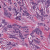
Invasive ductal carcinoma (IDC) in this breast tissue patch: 1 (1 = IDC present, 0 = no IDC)